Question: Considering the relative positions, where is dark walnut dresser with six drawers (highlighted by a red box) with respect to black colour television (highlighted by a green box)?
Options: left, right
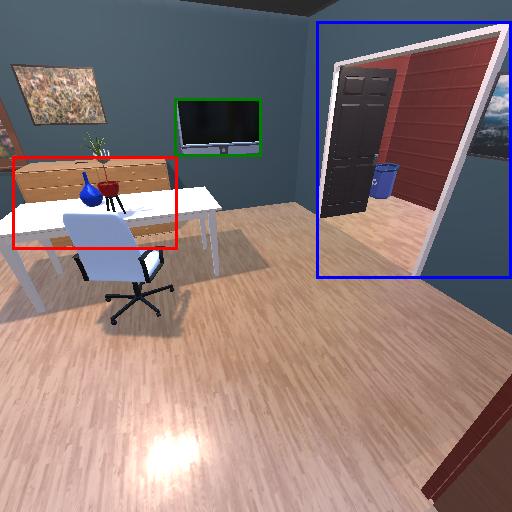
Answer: left